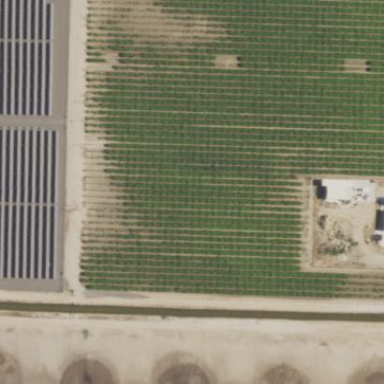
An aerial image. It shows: Vineyard.